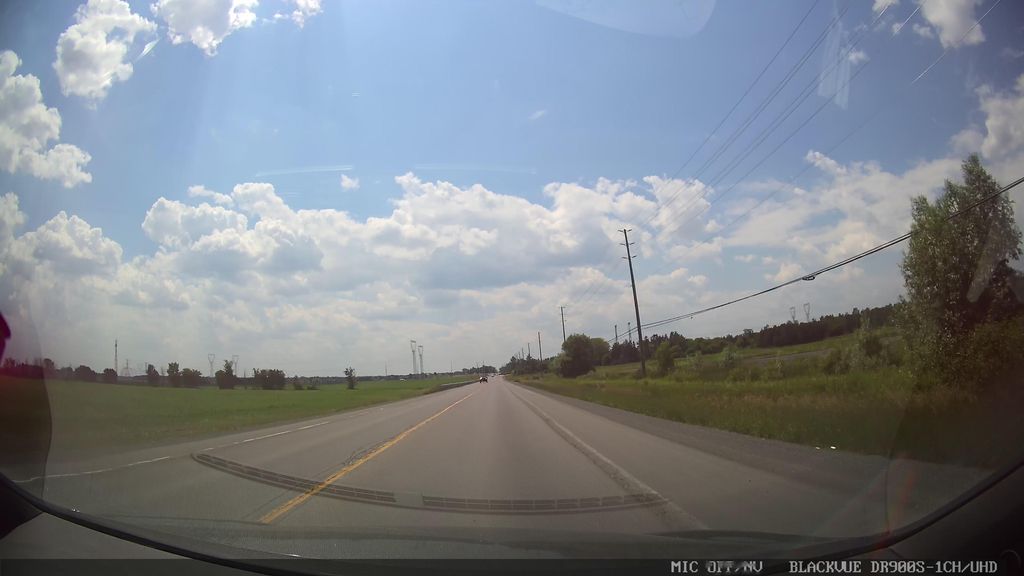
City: ottawa-gatineau